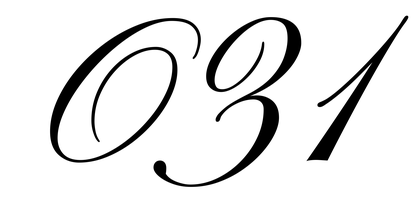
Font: PinyonScript-Regular